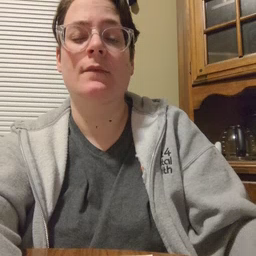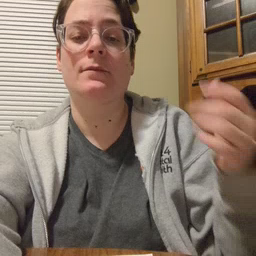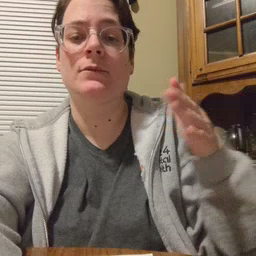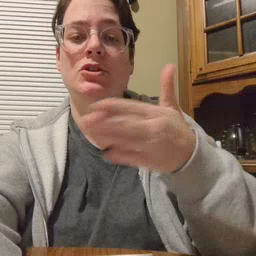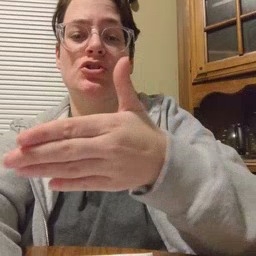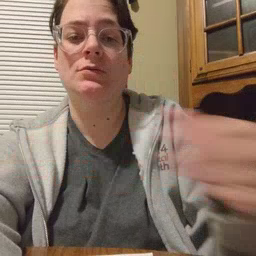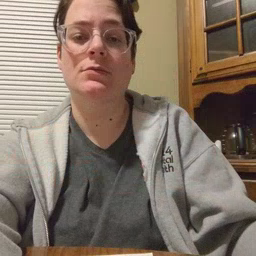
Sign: fish